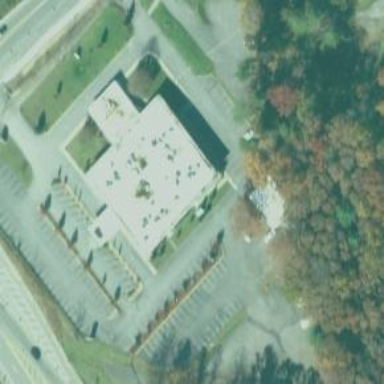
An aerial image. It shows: Kindergarten with gabled roof.